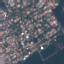
Land use / land cover: Residential